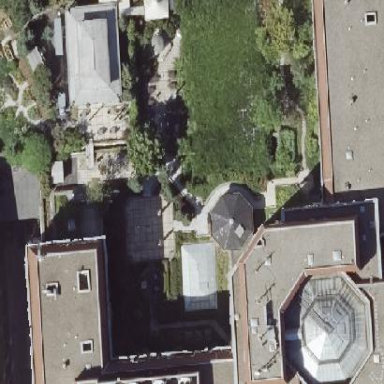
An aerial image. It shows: Theatre building.